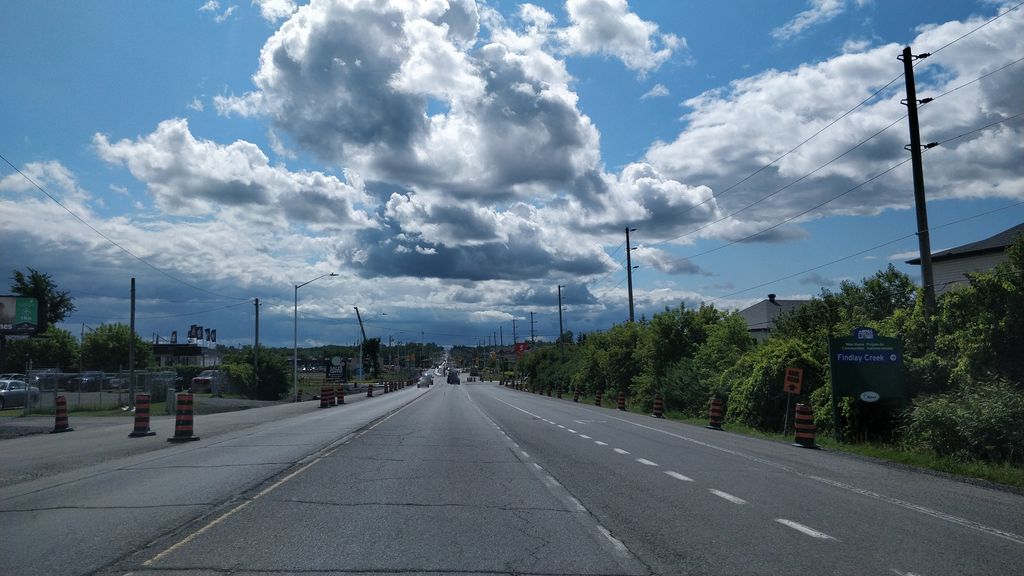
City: ottawa-gatineau